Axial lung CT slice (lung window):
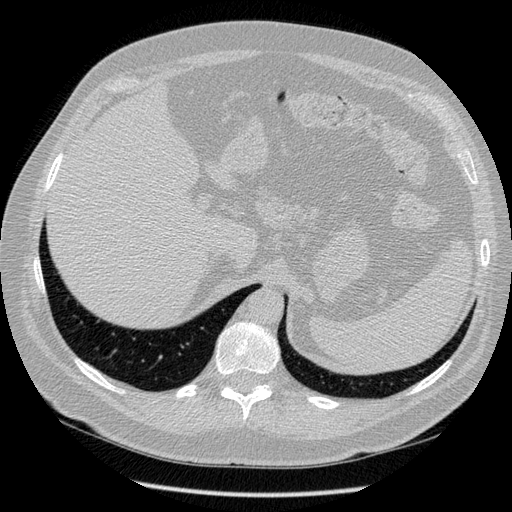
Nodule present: no